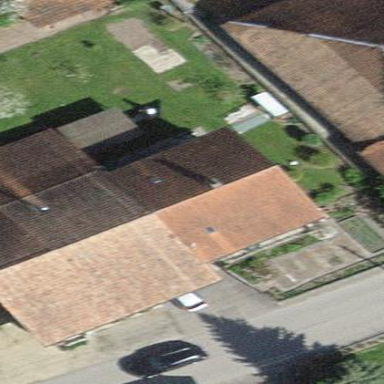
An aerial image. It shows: Farm building.